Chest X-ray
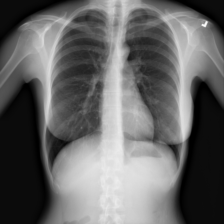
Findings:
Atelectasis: negative
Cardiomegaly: negative
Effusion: negative
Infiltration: negative
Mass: negative
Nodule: negative
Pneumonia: negative
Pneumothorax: negative
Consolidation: negative
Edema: negative
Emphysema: negative
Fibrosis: negative
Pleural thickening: negative
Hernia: negative